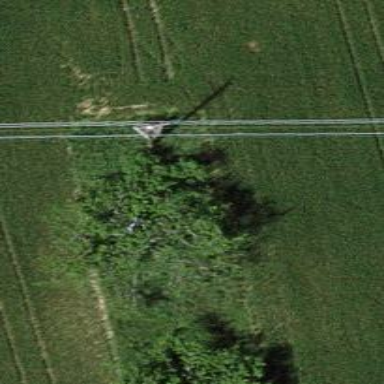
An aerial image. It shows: Utility pole in the area.